Question: I am using <URL>. I currently have a slider with and .
I would like to keep the 2 arrows but instead of images, to display and only related to the image.
Something like the following:

Can this be achieved from within <URL>?
# UPDATED description
I have 6 images that are sliding, I want to display one image label on each image. If i try :
'''
<div u="thumb">your text</div>
'''
it puts 6 texts , i only want to show the text of the current image only.
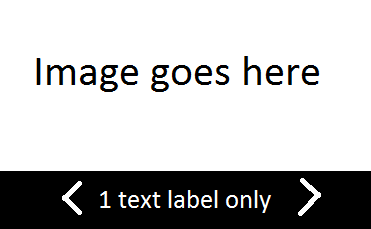
Answer: two approaches to reach your goal,
1. Use thumbnail navigator in text format. Example 1: http://www.jssor.com/skin/thumbnail-09.source.html Example 2: http://www.jssor.com/skin/thumbnail-10.source.html
2. Add content element in each individual slide. <div u="slides" ...>
<div>
<img u="image" .../>
<div style="position: absolute; bottom: 0px; left: 0px; width: 600px; height: 30px; color: #fff; background-color: #000; line-height: 30px;">
your text 1
</div>
</div>
<div>
<img u="image" .../>
<div style="position: absolute; bottom: 0px; left: 0px; width: 600px; height: 30px; color: #fff; background-color: #000; line-height: 30px;">
your text 2
</div>
</div>
</div>